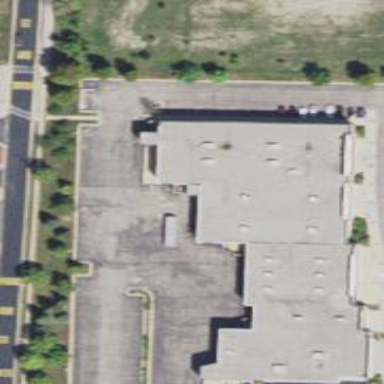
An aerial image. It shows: Retail building.